Question: I'm trying to set the default value in the form (the field is the date for publishing the article "public"), but when loading the form on the page, the field is empty. I tried to set the default value in the "header" field (any value, not necessarily today's date) - also does not appear.
'''
from main.models import Article
from datetime import datetime
class AddArticleForm(forms.ModelForm):
def __init__(self, *args, **kwargs):
super(AddArticleForm, self).__init__(*args, **kwargs)
self.fields['publish'].initial = datetime.now()
class Meta:
model = Article
fields = ('title', 'author', 'body', 'publish', 'status')
labels = {
'body': 'Text'
}
widgets = {
'title': forms.TextInput(attrs={'class': 'md-form'}),
'author': forms.TextInput(attrs={'class': 'md-form'}),
'body': forms.Textarea(attrs={'class': 'md-textarea', 'rows': 3}),
'publish': forms.DateTimeInput(attrs={'class': 'md-form'}),
'status': forms.Select(attrs={'class': 'custom-select'})
}
'''
'''
def add_article(request):
form = AddArticleForm(request.POST)
if form.is_valid():
form.save()
return redirect('/articles/')
args = {
'form': form
}
return render(request, 'html/add_article.html', args)
'''
'''
...
<form action="." method="post" class="add-article">
{% csrf_token %}
{% for field in form %}
<div class="md-form">
{% if field.name != 'status' and field.name != 'publish' %}
<label for="{{ field.name }}">{{ field.label }}</label> {{ field }}
{% else %}
<label for="{{ field.name }}"></label> {{ field }}
{% endif %}
</div>
{% endfor %}
<button type="submit" class="btn btn-pink btn-block">Share</button>
</form>
...
'''

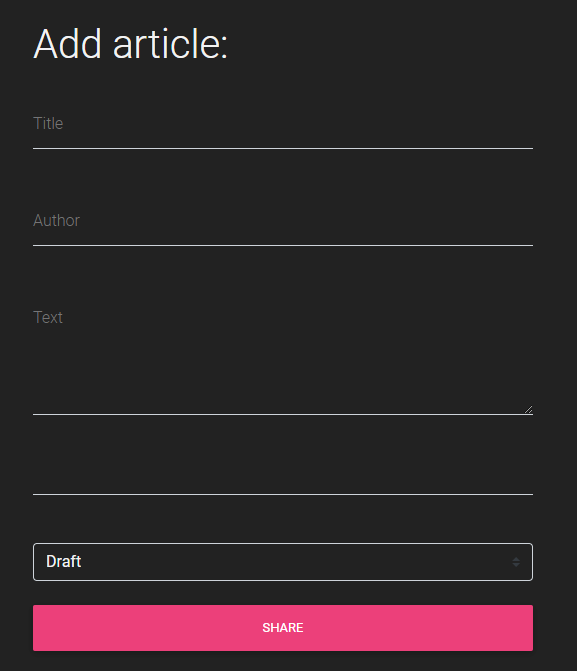
Answer: Probably the issue is you are sending 'request.POST' as argument to the form class even if it is a GET request.
'''
form = AddArticleForm(request.POST)
^^^^^^^^^^^^^
'''
So I suggest to update the view like this:
'''
def add_article(request):
form = AddArticleForm(request.POST or None)
if request.method == "POST":
if form.is_valid():
form.save()
return redirect('/articles/')
context = {
'form': form
}
return render(request, 'html/add_article.html', context)
'''
So that, it will handle 'POST' requests explicitly, and send 'request.POST' as argument only if there is 'request.POST'.